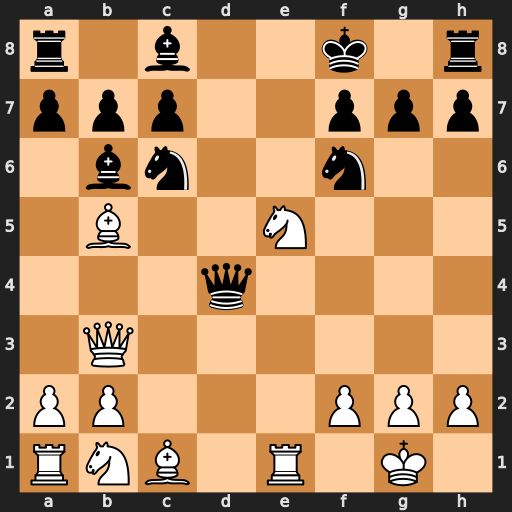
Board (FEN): r1b2k1r/ppp2ppp/1bn2n2/1B2N3/3q4/1Q6/PP3PPP/RNB1R1K1
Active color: w
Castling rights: -
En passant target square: -
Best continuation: Qxf7#